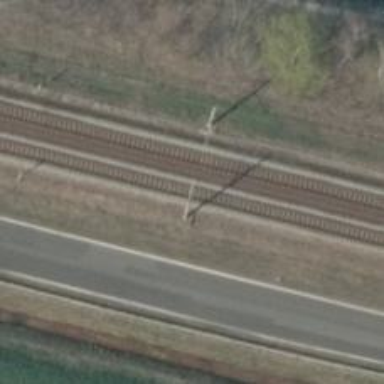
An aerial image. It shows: Railway milestone with catenary mast.